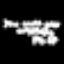
Label: airplane